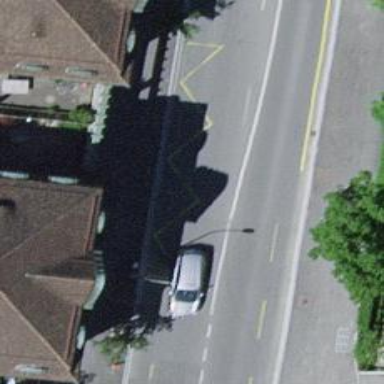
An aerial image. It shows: Bus stop with platform for public transport.